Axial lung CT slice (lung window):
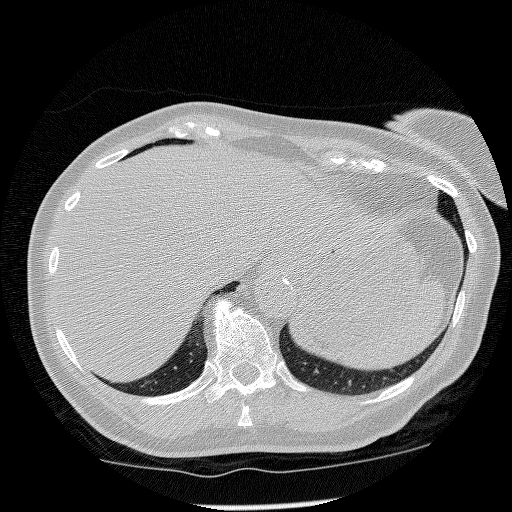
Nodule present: no